Interaction volume radius: 5 \u00c5
Interaction volume height: 25 \u00c5
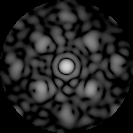
Disorder parameter: 0.4687